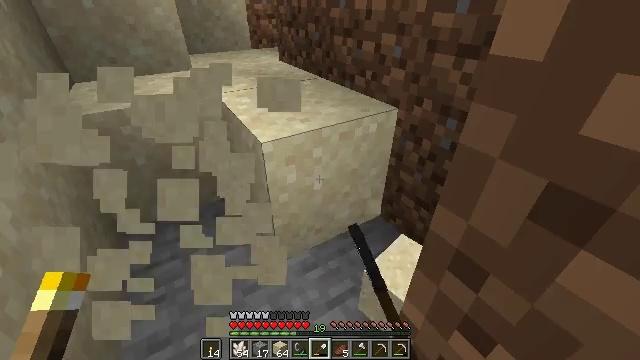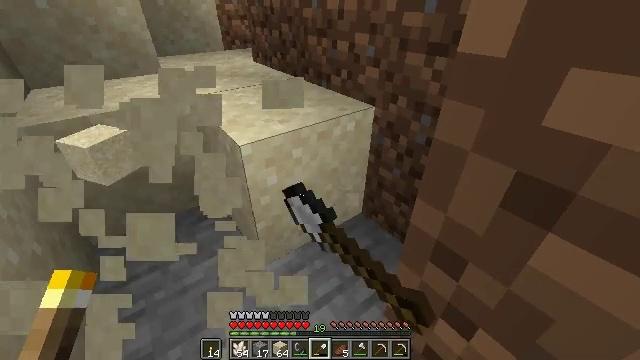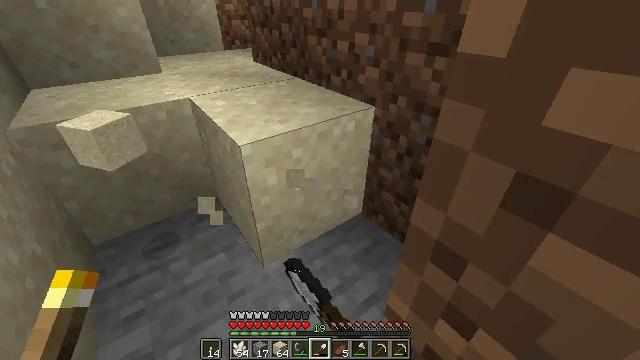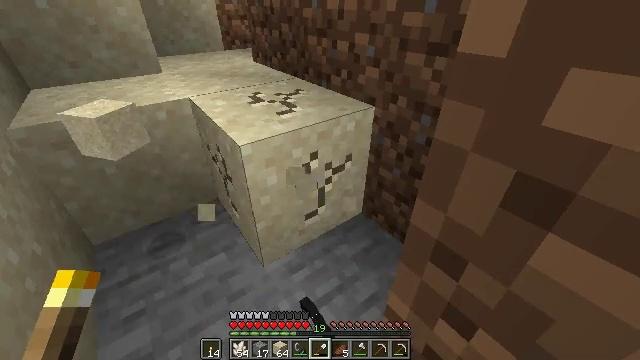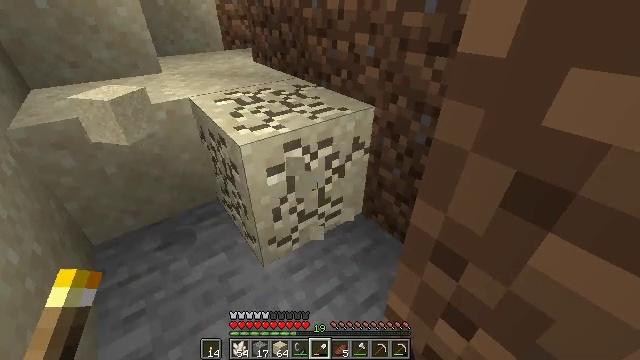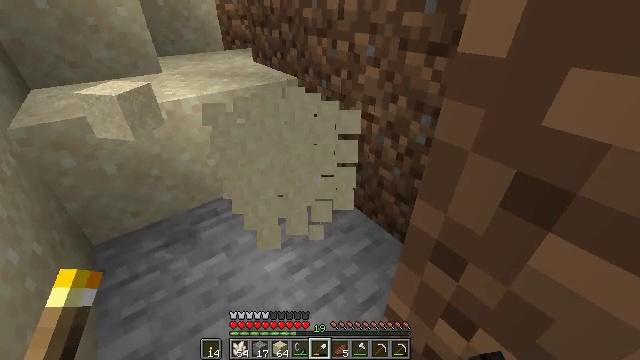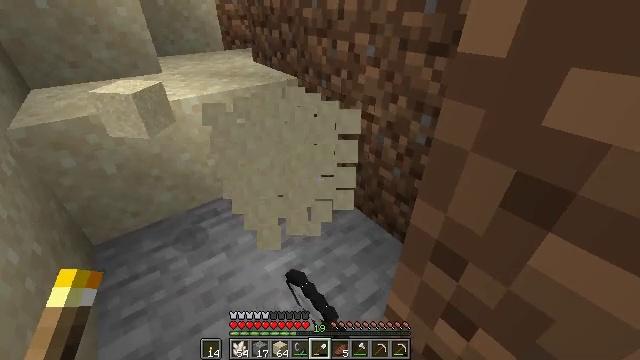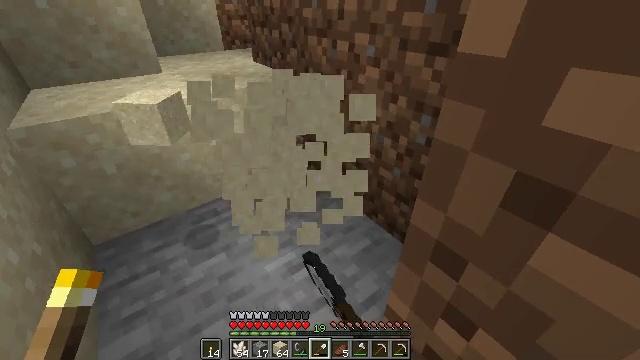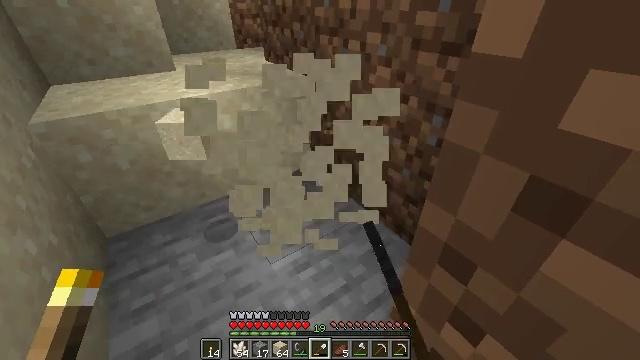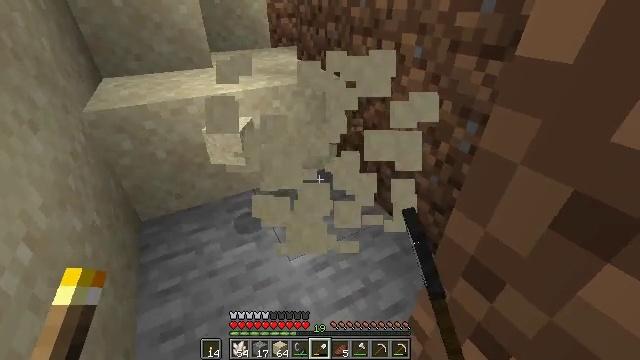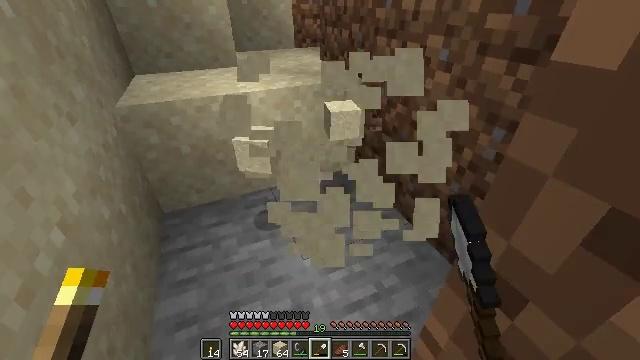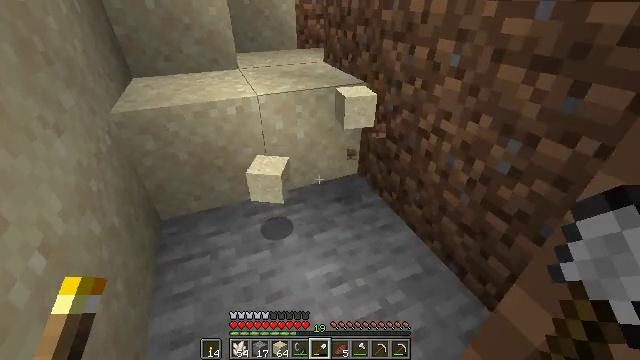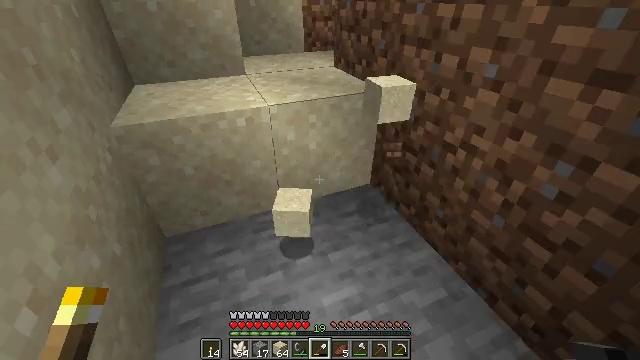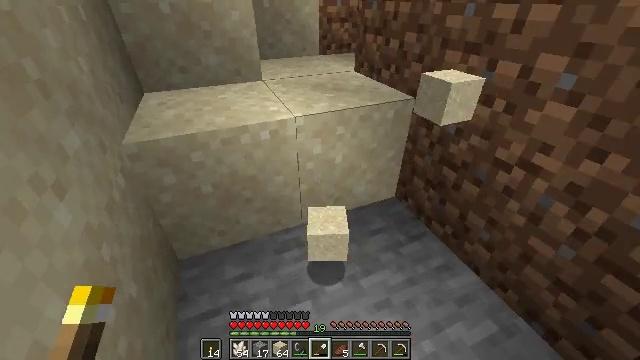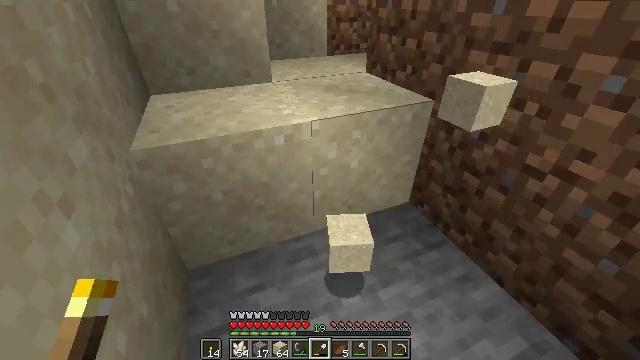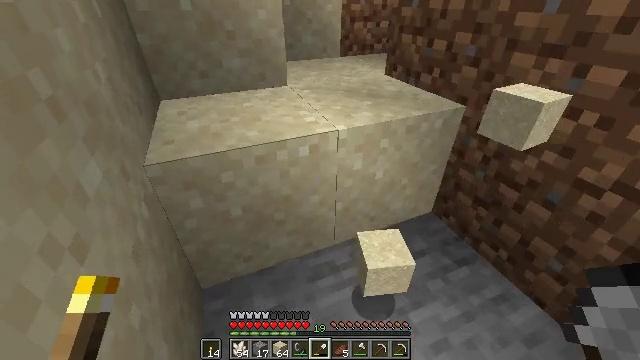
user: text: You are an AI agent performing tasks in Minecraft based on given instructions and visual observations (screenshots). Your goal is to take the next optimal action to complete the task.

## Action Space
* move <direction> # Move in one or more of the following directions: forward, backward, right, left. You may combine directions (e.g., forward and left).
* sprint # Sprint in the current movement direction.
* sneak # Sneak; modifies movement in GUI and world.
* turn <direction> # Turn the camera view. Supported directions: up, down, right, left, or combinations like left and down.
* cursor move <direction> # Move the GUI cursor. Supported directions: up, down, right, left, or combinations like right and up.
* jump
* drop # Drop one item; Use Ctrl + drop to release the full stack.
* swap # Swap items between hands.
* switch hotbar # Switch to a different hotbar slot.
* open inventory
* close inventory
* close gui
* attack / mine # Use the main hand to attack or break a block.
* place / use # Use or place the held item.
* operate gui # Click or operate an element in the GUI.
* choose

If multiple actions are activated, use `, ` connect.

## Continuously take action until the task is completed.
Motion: motion action
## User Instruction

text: Mine sand by the water.
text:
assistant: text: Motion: turn right, attack / mine
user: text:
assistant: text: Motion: attack / mine
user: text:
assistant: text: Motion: attack / mine
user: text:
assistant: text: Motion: attack / mine
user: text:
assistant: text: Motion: attack / mine
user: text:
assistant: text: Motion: attack / mine
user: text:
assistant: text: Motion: attack / mine
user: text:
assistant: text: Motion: turn left
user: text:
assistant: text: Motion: turn left
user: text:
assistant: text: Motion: move forward, turn left
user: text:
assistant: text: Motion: move forward and move left
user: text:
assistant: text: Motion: move forward and move left
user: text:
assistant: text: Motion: move forward and move left
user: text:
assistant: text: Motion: move forward and move left
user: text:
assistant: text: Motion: move forward and move left
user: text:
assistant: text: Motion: move forward and move left
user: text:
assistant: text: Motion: move forward and move left
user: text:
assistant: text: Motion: move forward and move left
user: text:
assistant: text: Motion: no_op
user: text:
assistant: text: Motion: attack / mine
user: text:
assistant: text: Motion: turn right and down, attack / mine
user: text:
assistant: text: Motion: turn right and down, attack / mine
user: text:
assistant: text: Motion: turn right, attack / mine
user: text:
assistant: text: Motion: attack / mine
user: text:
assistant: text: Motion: attack / mine
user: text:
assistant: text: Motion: turn right, attack / mine
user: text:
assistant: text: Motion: turn right, attack / mine
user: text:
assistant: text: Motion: turn right, attack / mine
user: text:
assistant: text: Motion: attack / mine
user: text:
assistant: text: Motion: attack / mine